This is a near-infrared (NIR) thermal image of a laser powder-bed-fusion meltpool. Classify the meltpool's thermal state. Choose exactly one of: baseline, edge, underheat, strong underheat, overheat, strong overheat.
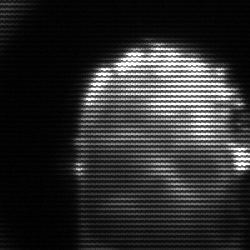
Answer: baseline